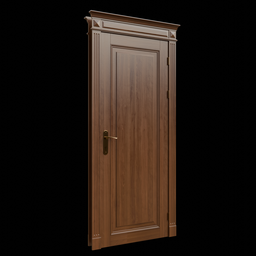
Label: architecture